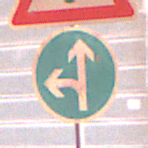
Verkehrszeichen: VorgeschriebeneFahrtrichtungGeradeausOderLinks
Zusatzzeichen oben: Lichtzeichenanlage
Umgebung: Outdoor, Urban
Tageszeit: MorningAfternoon
Wetter: Clear
Licht: Natural
Jahreszeit: NotSpecified
Kontrast: MediumContrast